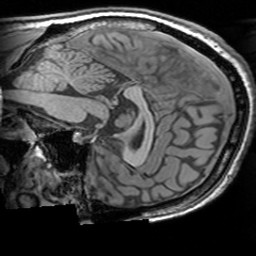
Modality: T1w
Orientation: sagittal
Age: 29
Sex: male
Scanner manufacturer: siemens
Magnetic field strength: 3 T
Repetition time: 1.63 s
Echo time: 0.00311 s